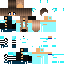
A female skeleton skin with pale skin, wearing brown long hair dressed in a blue tshirt and brown pants, featuring a closed mouth.